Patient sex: M
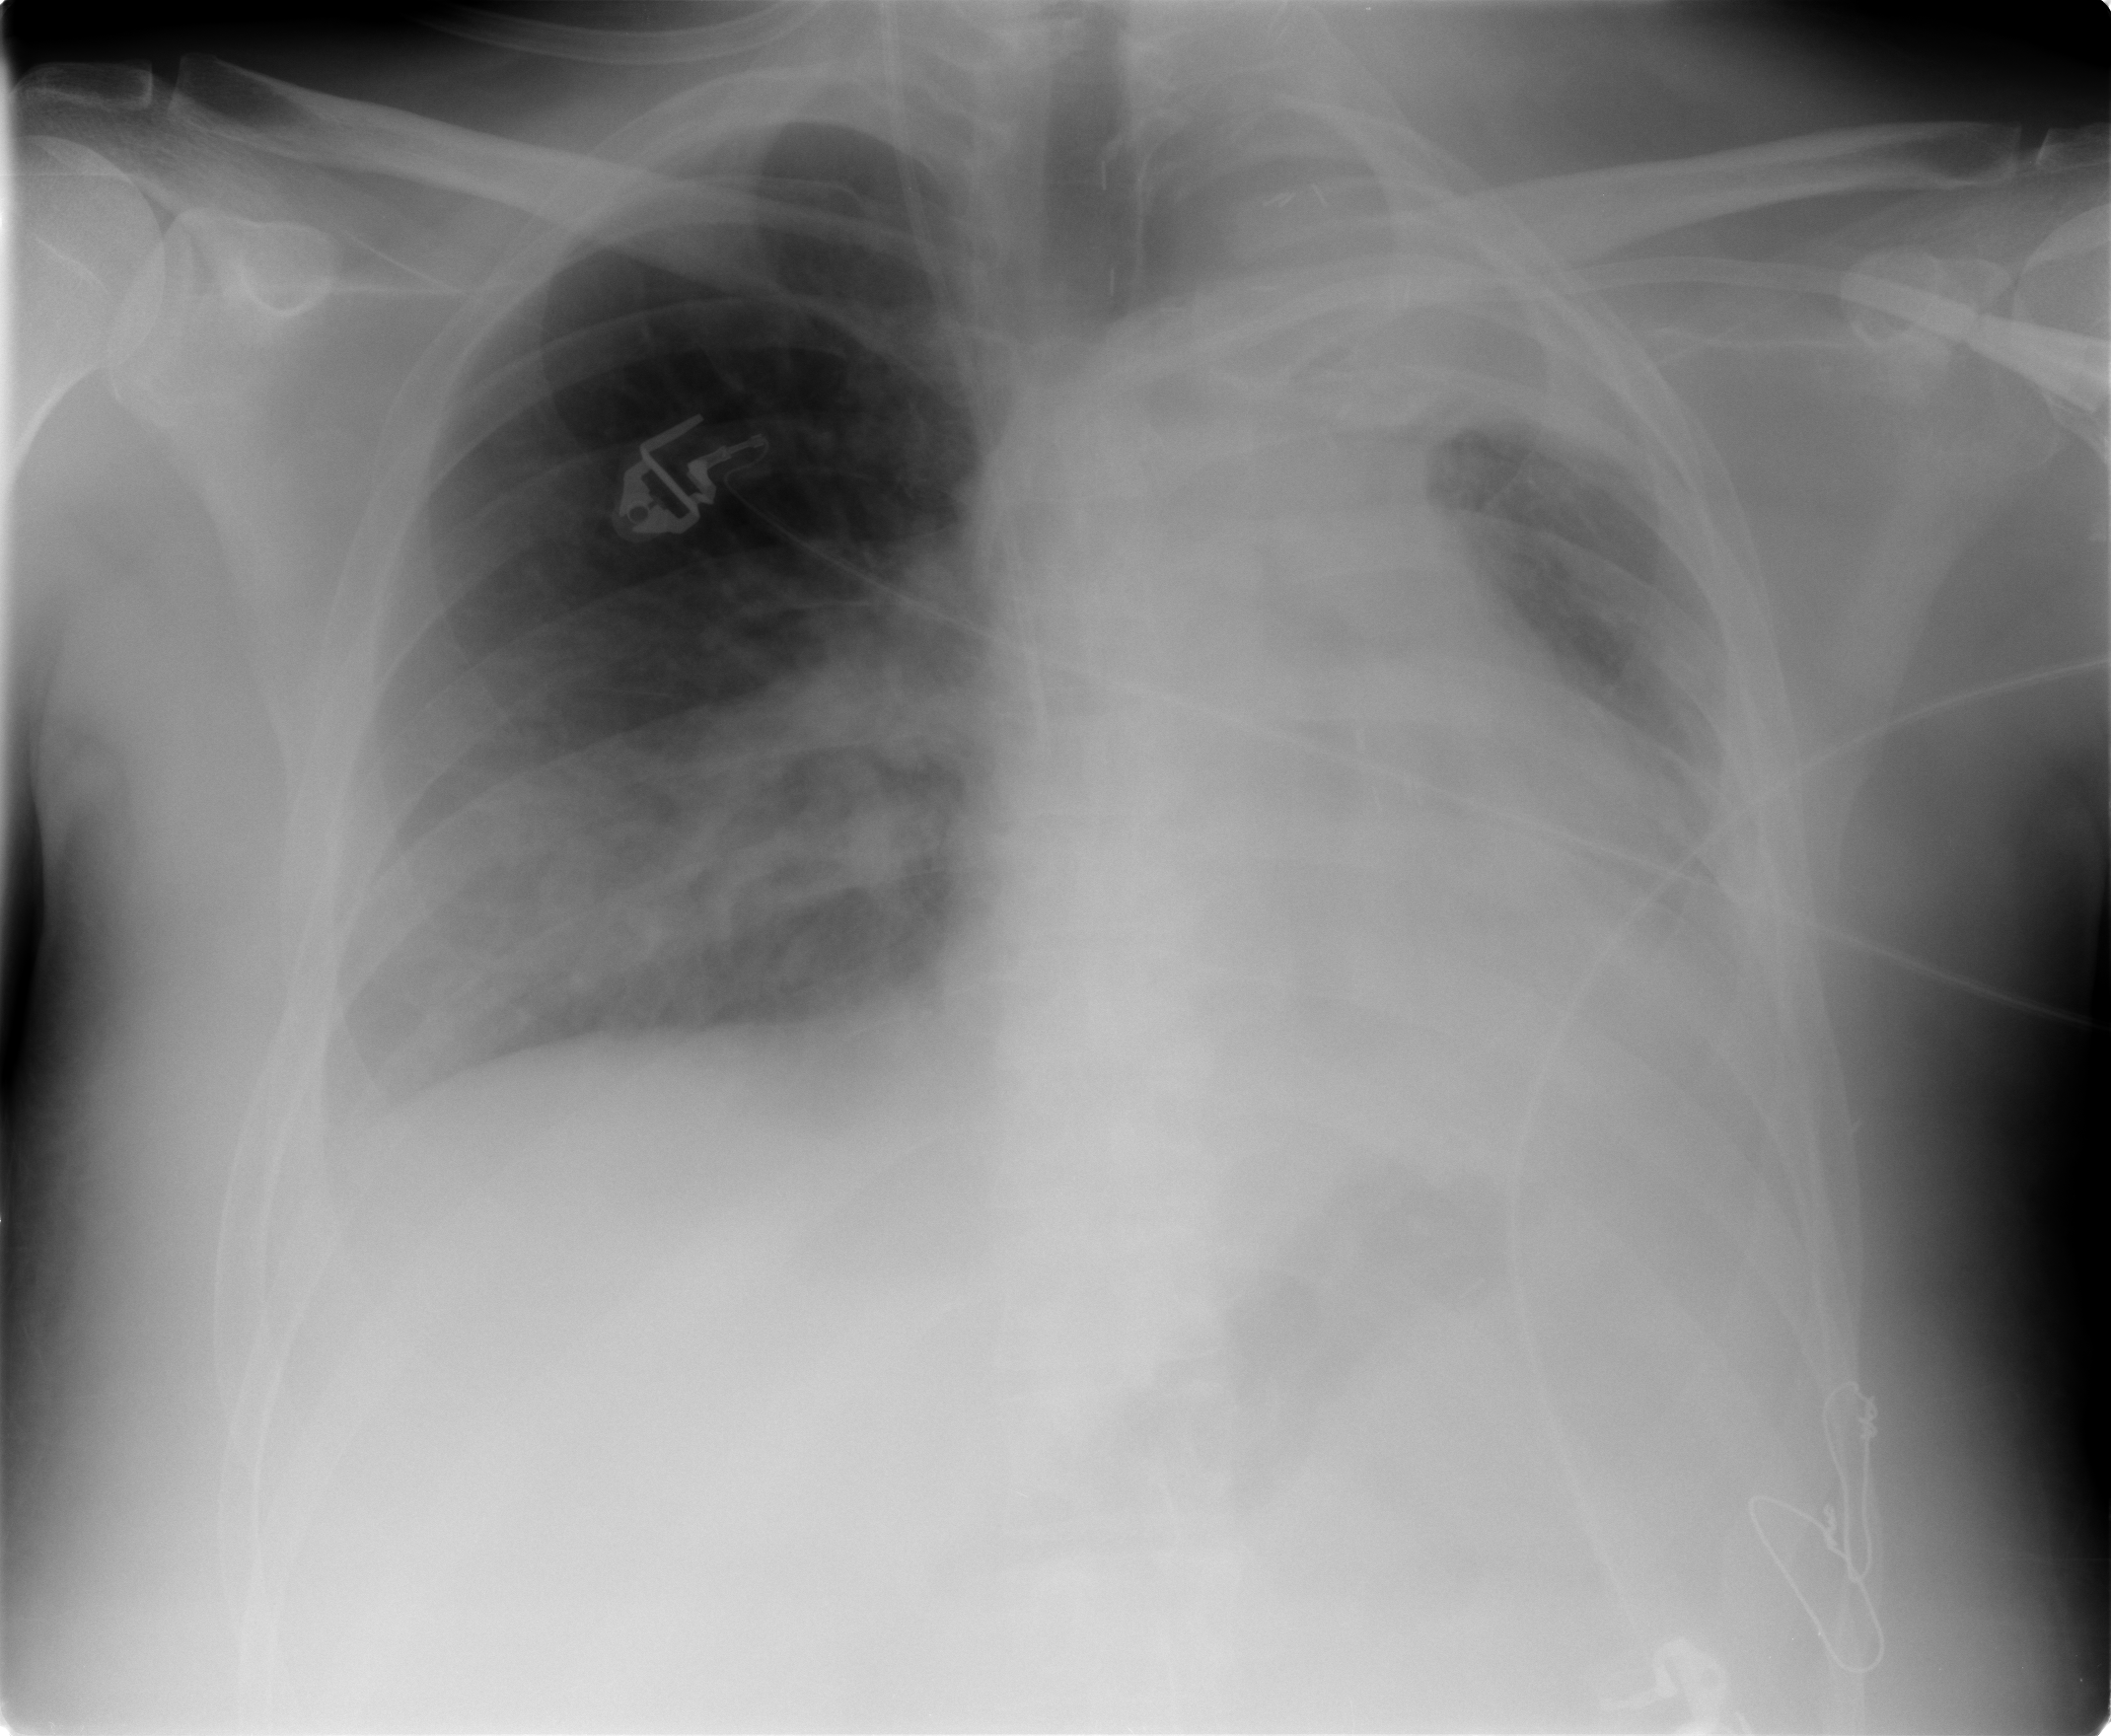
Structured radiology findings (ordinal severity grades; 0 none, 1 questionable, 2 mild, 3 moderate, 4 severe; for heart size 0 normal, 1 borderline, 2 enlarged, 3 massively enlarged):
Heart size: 0
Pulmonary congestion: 0
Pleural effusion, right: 0
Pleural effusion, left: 3
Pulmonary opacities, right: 2
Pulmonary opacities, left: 0
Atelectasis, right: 2
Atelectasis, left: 3